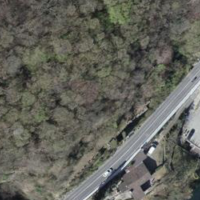
EUNIS habitat code: 57
Species observed at this site:
Helleborus niger